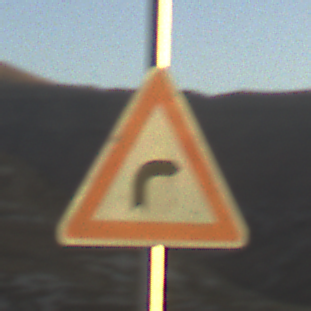
Verkehrszeichen: KurveRechts
Umgebung: Outdoor, Nature
Tageszeit: SunriseSunset
Wetter: Clear
Licht: Natural
Jahreszeit: NotSpecified
Kontrast: HighContrast